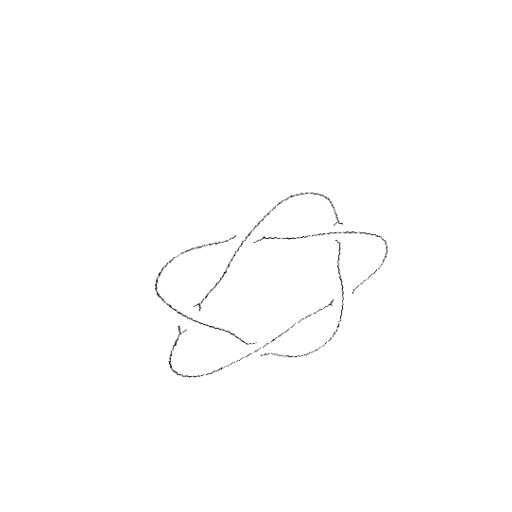
Crossing number: 5